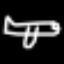
Label: airplane